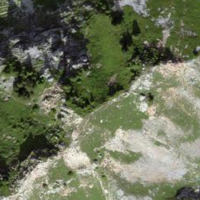
EUNIS habitat code: 50
Species observed at this site:
Aquila chrysaetos